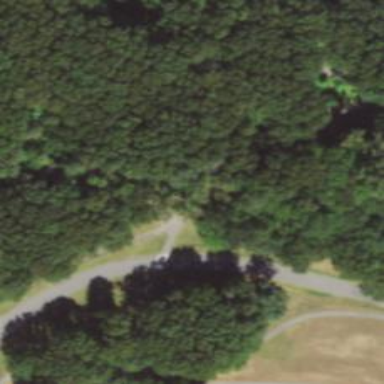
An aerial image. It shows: Path.